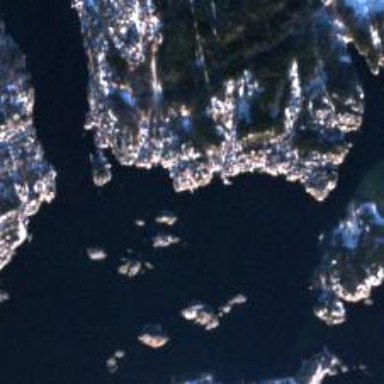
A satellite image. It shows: Picturesque coastline scene.